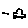
Label: car